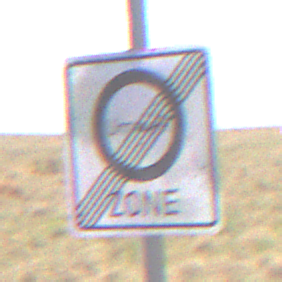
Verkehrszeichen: EndeUmweltzone
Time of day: Midday
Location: Outdoor (Nature)
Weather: PartlyCloudy
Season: NotSpecified
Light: Natural